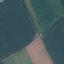
Land use / land cover class: AnnualCrop